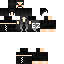
A female skeleton skin with dark skin, wearing brown helmet dressed in a black hoodie and black pants, featuring a closed mouth.